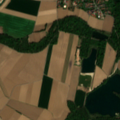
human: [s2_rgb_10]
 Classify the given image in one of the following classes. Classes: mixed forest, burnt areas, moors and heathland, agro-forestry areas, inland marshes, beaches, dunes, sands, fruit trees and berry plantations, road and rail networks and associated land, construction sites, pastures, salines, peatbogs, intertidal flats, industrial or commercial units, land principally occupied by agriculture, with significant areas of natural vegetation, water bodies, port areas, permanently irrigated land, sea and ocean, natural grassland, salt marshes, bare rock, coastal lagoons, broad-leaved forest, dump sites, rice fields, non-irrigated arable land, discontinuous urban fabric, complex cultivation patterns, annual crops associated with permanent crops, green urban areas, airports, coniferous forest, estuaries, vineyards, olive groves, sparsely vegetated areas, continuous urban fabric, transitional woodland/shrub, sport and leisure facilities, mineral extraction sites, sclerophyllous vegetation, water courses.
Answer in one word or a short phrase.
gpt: discontinuous urban fabric, non-irrigated arable land, broad-leaved forest